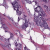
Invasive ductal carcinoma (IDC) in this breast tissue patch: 1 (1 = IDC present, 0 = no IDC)